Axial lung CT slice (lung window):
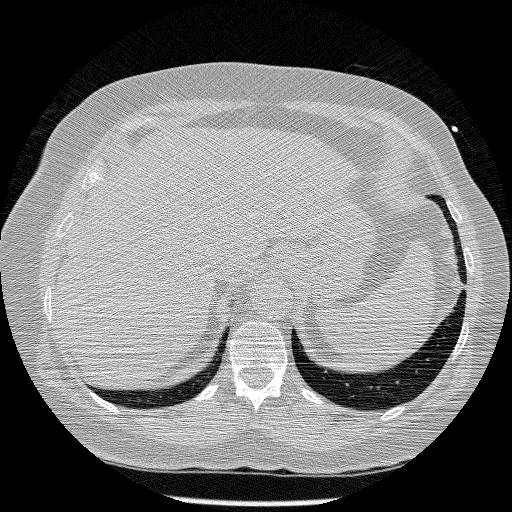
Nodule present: no